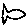
Label: fish